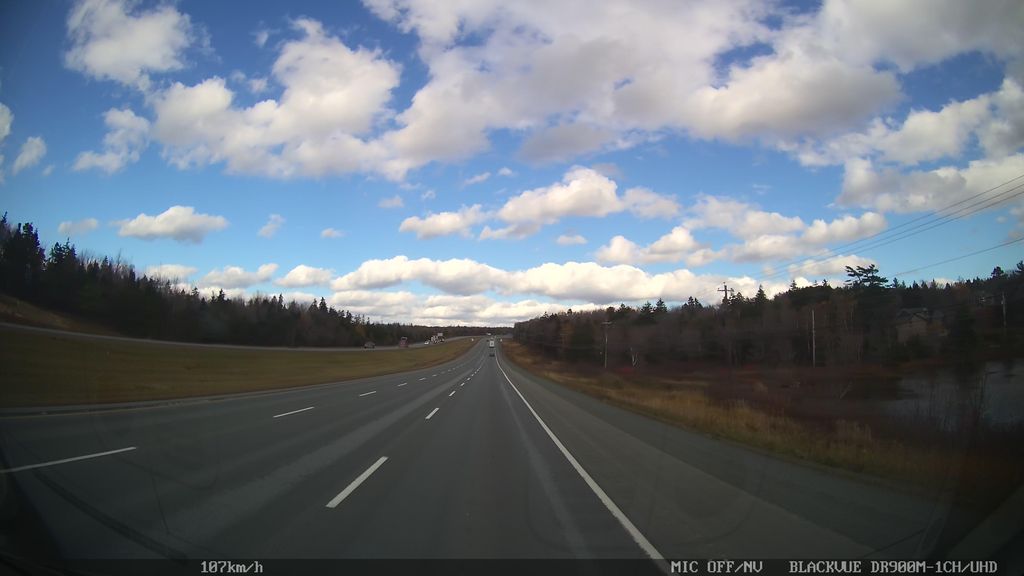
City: halifax